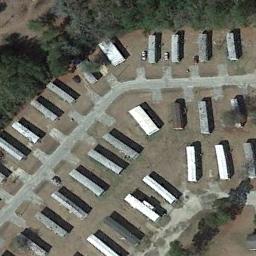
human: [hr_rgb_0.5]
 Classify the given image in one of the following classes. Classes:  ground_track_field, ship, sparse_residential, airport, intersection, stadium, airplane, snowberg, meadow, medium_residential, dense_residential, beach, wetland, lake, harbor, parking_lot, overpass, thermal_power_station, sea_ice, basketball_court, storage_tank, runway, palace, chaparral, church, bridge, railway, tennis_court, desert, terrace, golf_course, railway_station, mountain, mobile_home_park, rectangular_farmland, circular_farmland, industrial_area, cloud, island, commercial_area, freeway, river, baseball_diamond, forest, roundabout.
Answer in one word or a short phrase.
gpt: mobile_home_park